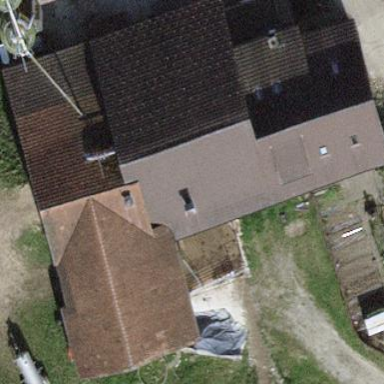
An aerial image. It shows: Farm building.